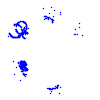
Particle: proton